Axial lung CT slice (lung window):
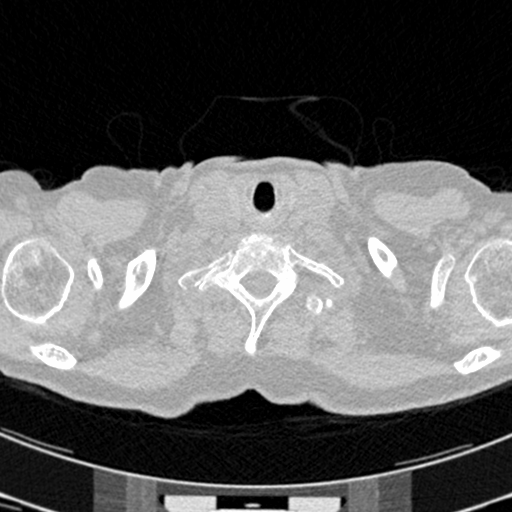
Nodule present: no